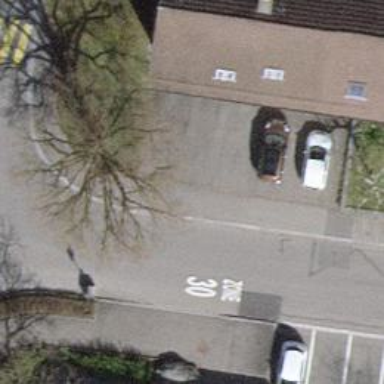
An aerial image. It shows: Asphalt sidewalk.